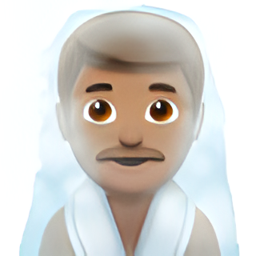
Name: man in steamy room medium skin tone
Emoji: 🧖🏽‍♂️
Group: People & Body
Sub-group: person-activity